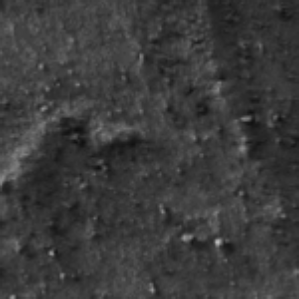
Label: frost